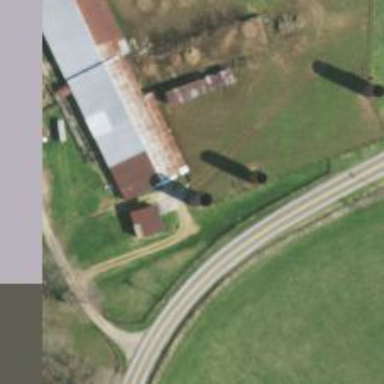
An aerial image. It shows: Silo building.